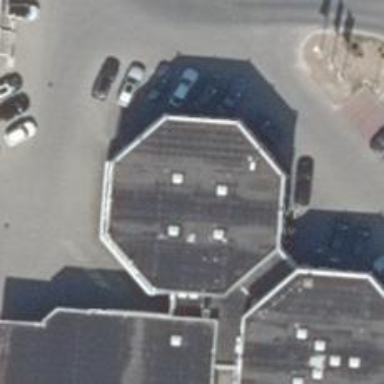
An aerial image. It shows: Car shop.